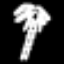
Label: palm tree